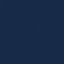
Land use / land cover class: SeaLake